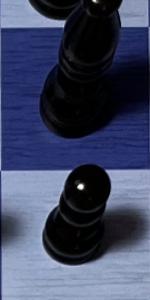
Label: Pawn_Black